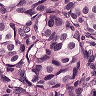
Metastatic tissue present: yes